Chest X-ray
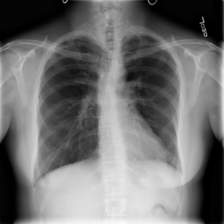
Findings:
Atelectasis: negative
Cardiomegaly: negative
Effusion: negative
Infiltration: negative
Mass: negative
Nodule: negative
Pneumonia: negative
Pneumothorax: negative
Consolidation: negative
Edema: negative
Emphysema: negative
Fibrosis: negative
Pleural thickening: negative
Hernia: negative